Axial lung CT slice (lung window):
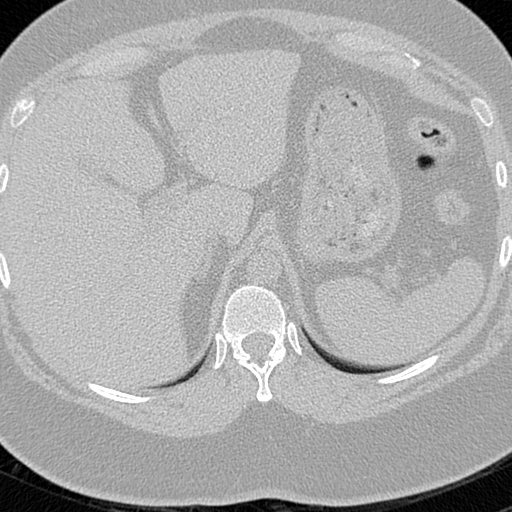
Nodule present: no